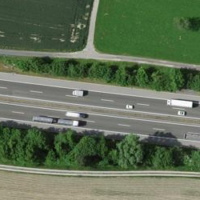
EUNIS habitat code: 57
Species observed at this site:
Chorthippus biguttulus
Accipiter nisus
Chorthippus brunneus